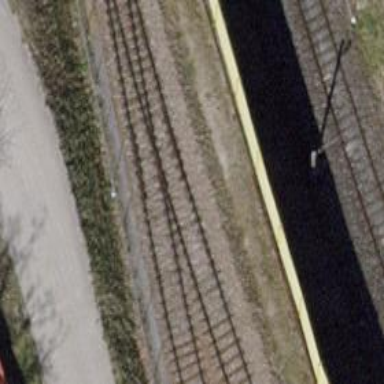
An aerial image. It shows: Single-track railway spur.